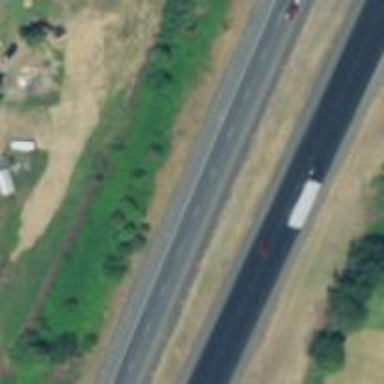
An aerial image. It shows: Motorway.